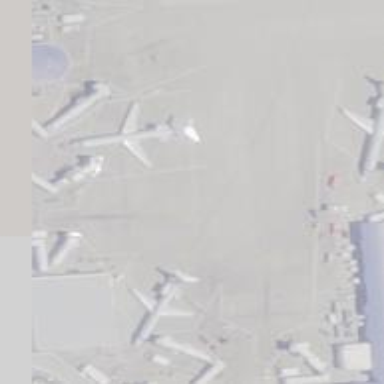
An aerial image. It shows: View of taxiway at the airport.